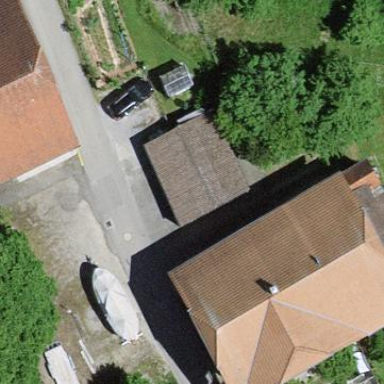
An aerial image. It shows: View of roof of building.